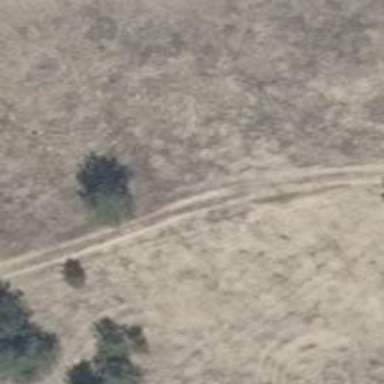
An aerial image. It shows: Sandy track road with grade 4 track type.